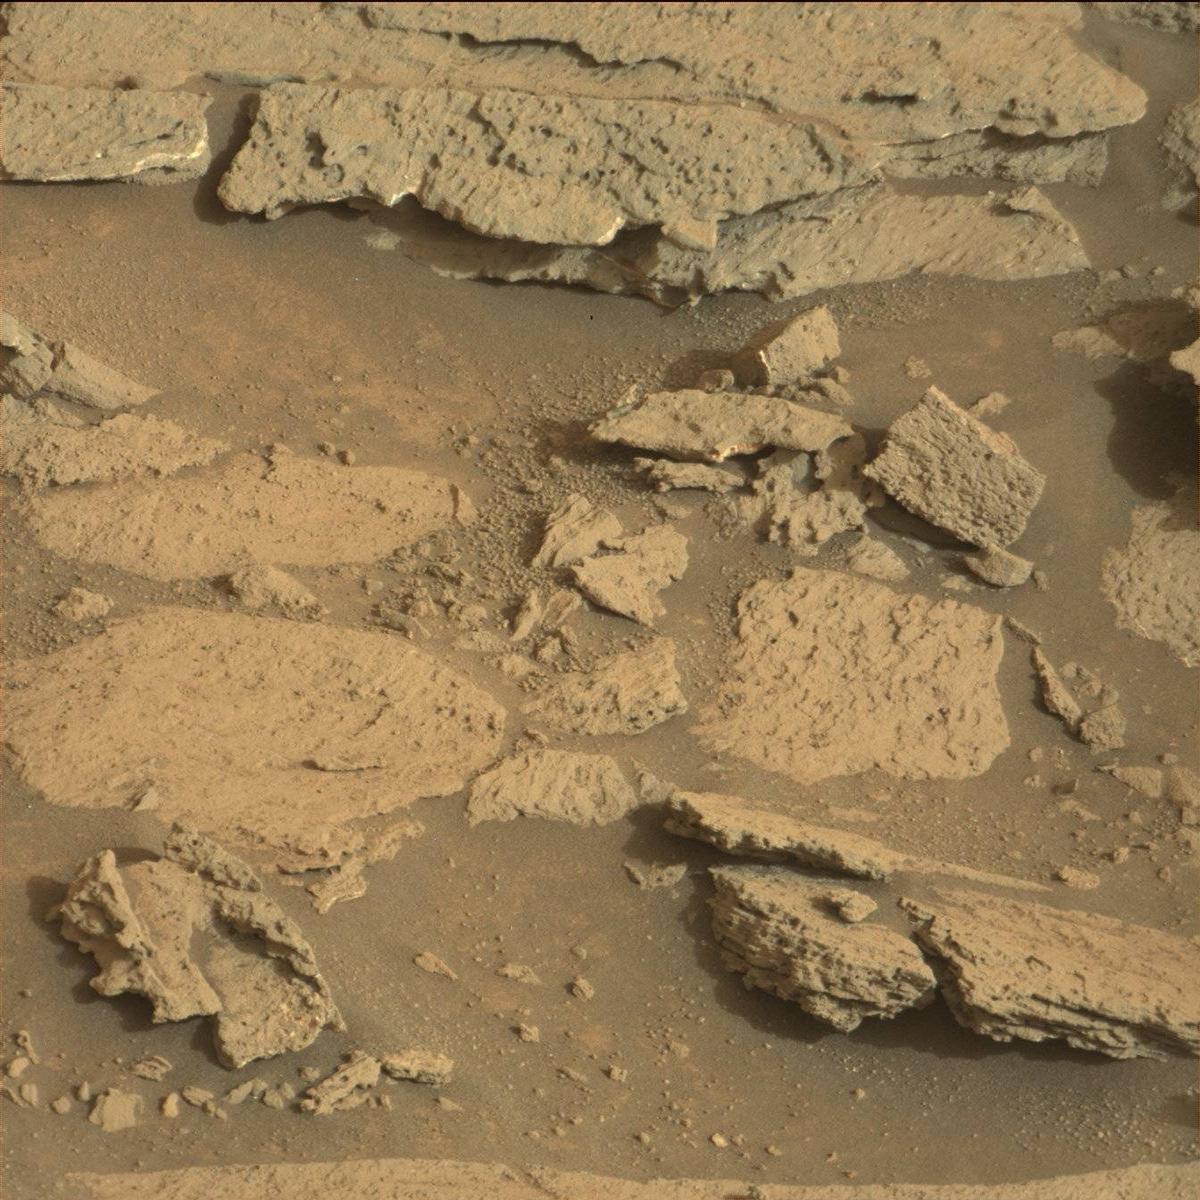
Terrain classes present: Bedrock, Rock, Sand / Soil